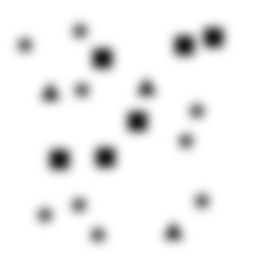
Squares: 6
Triangles: 3
Stars: 9
Total shapes: 18